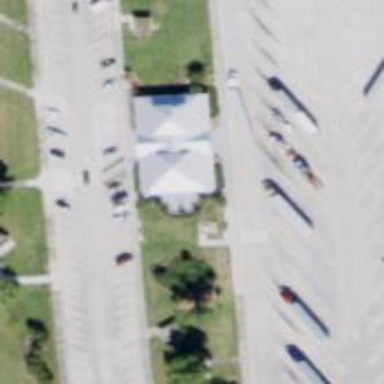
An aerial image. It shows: Parking area with surface.